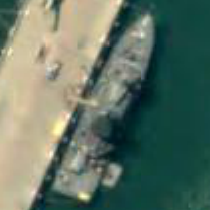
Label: destroyer